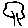
Label: tree